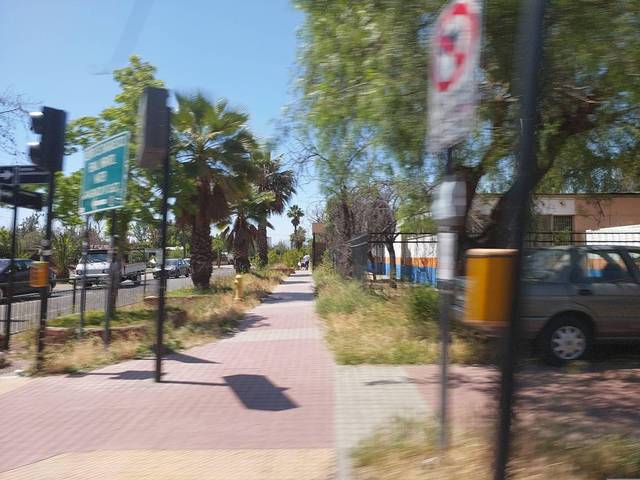
Region: Chile
Coordinates: -33.491, -70.657